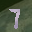
Label: 7